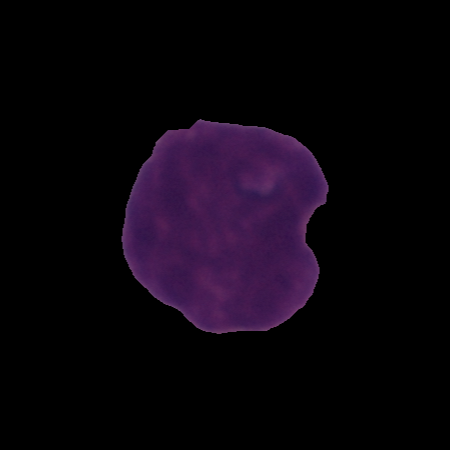
Label: cancer